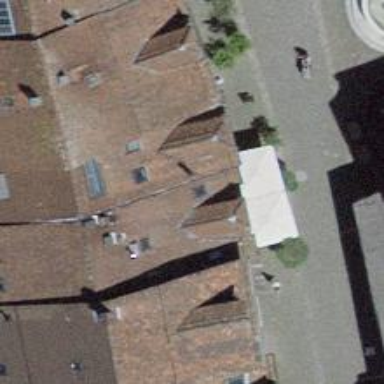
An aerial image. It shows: Restaurant.